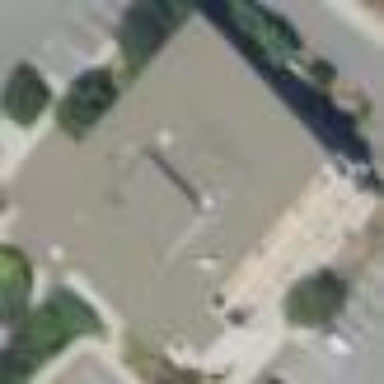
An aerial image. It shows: Office building.